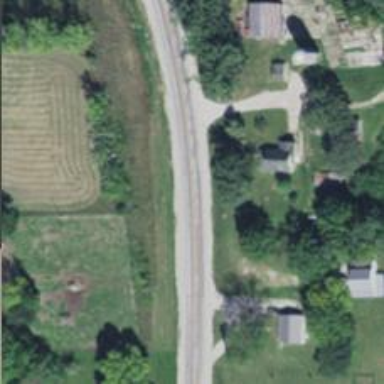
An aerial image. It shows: Secondary road.